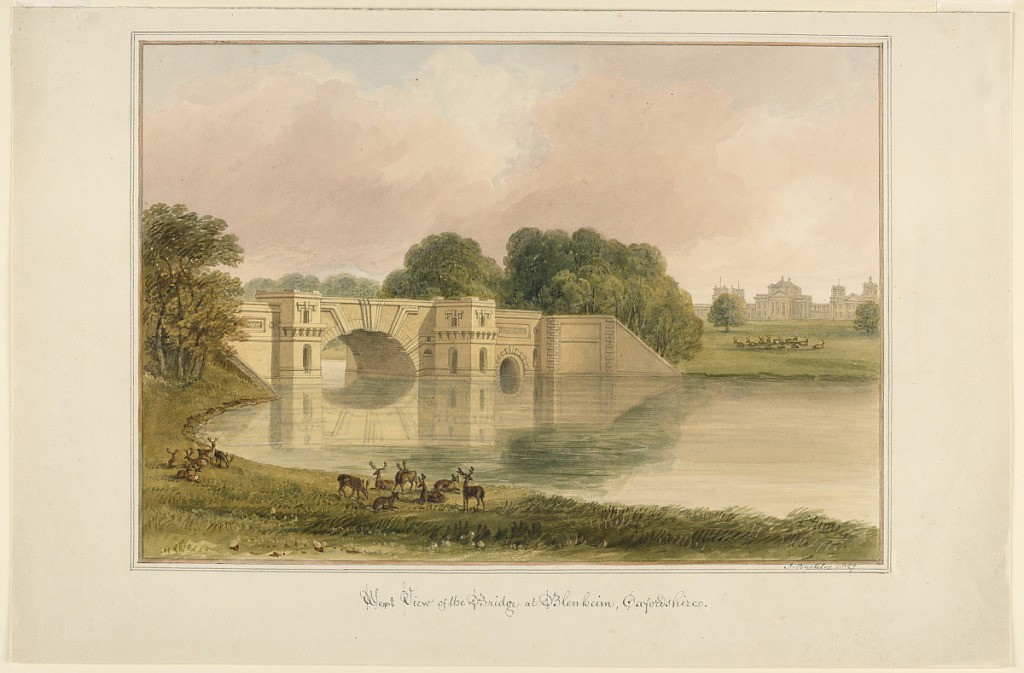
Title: West View of Bridge at Blenheim, Oxfordshire
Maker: John Buckler, F.S.A., British, 1770 – 1851
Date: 1827
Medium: Graphite, pen and brown ink, brush and watercolor
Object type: Drawing
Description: View of the lake and bridge at left with the castle in the distance at right. A herd of deer is shown in the foreground.